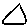
Label: triangle